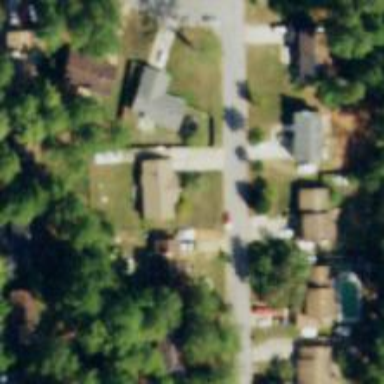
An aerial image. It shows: Neighborhood.